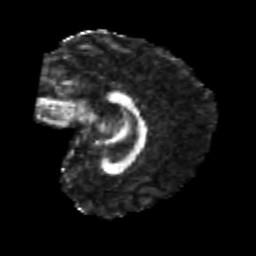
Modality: FA
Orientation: sagittal
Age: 22
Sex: female
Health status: healthy
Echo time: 0.074 s